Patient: sex M, age 64
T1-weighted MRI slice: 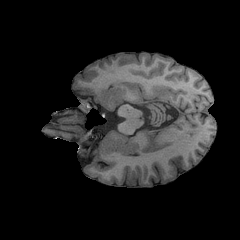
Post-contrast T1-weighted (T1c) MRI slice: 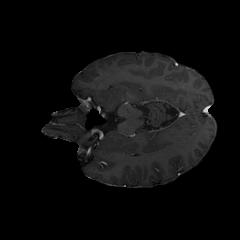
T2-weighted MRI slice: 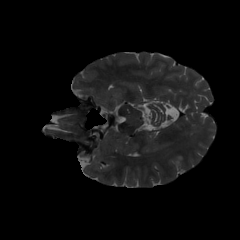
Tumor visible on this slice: yes
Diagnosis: Glioblastoma, IDH-wildtype
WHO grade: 4